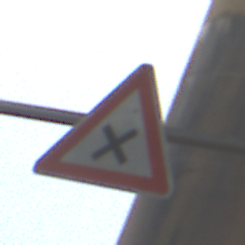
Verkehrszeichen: KreuzungOderEinmuendung
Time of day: Midday
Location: Roofed (Beach)
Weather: Overcast
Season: NotSpecified
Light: Natural